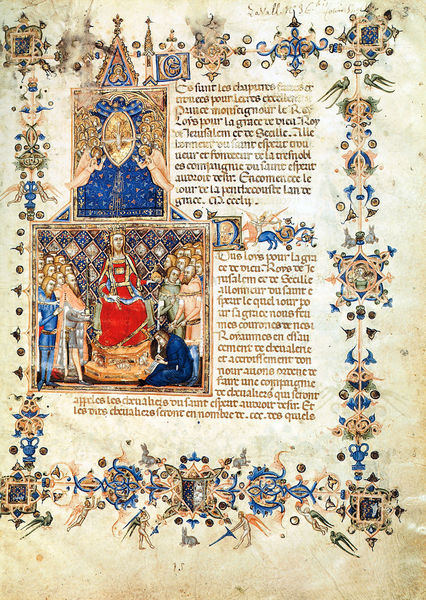
Titel: Die Statuten vom Orden des Heiligen Geistes des Ludwig von Tarent. Paris, Bibliothèque Nationale de France, MS. FR. 4274
Künstler: Christoforo Orimina
Institution: Paris, Bibliothèque Nationale
Schlagwörter: blau, himmel, mann, umhang, menschen, braun, bunt, männer, symbol, rot, karo, muster, ornament, alt, bart, rahmen, taube, vögel, kirche, gold, blatt, krone, pferd, engel, schrift, papier, farben, kaiser, könig, thron, ornamente, verzierung, punkte, buch, vergoldet, sterne, sternenhimmel, seite, illustration, text, buchstaben, beten, buchseite, pergament, wappen, fisch, mittelalter, königin, leuchtend, zeilen, anbeten, maria, handschrift, zepter, latein, buchmalerei, manuskript, papie